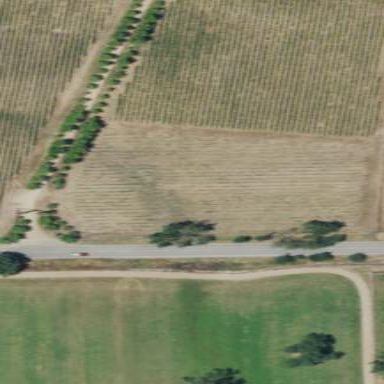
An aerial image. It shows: Orchard.